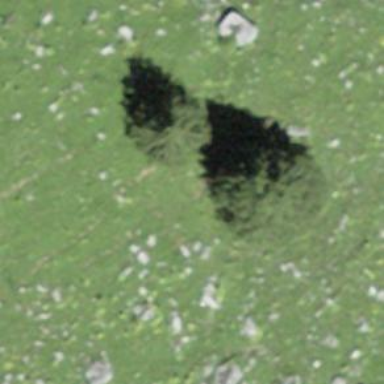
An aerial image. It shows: Needle-leaved tree in nature.